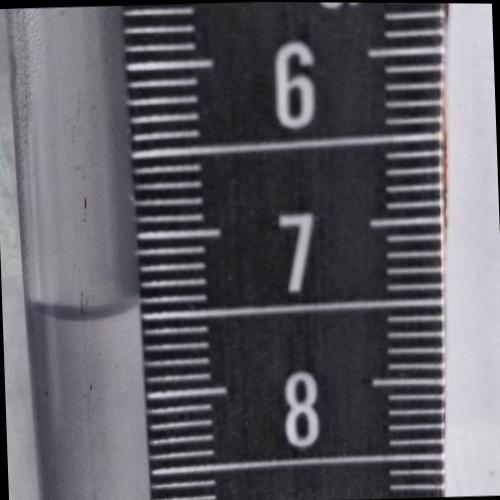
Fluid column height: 7.4 cm